Aerial crown-view tile of a tropical tree (Barro Colorado Island, Panama), acquired 20240918:
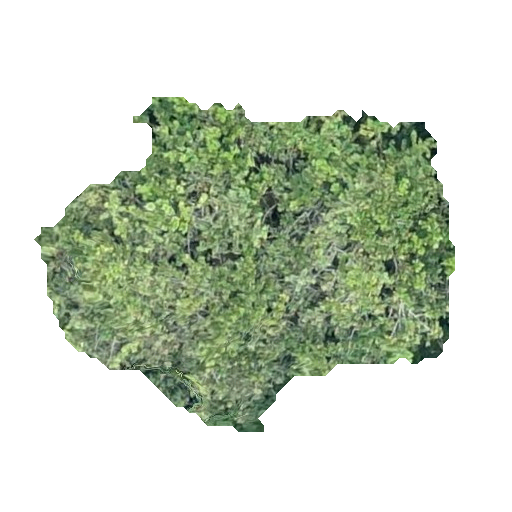
Species: Anacardium excelsum
GBIF accepted scientific name: Anacardium excelsum
Crown area: 150.925 m²